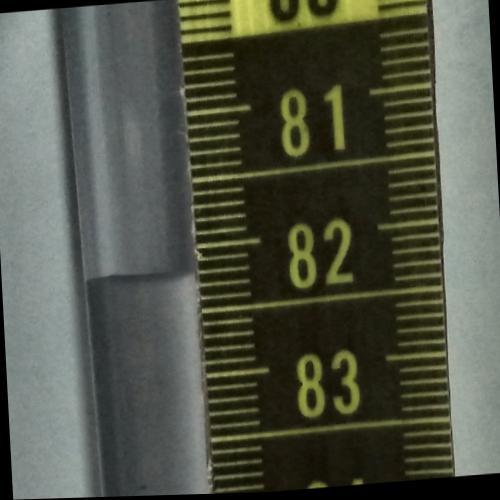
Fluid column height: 82.2 cm